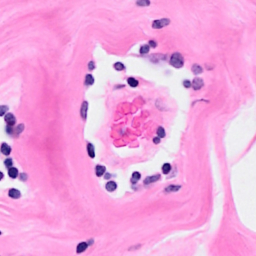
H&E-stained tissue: Breast